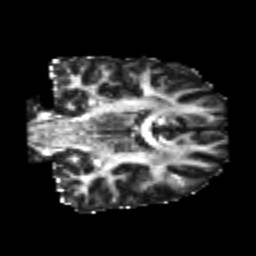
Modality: FA
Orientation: coronal
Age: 21
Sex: male
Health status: healthy
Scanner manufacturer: philips
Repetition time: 7.386 s
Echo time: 0.08599 s